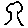
Label: tree